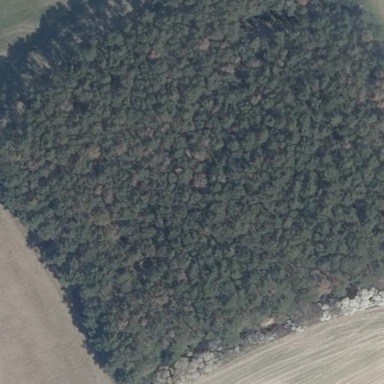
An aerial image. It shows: Forest area.